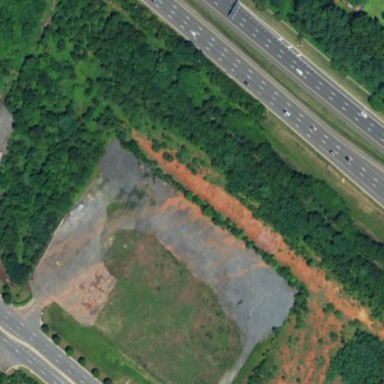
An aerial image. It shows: Brownfield site.